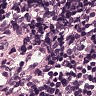
Metastatic tissue present: no